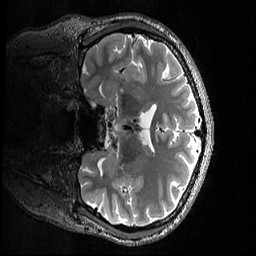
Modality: T2w
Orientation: coronal
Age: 24
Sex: male
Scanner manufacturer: siemens
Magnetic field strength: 3 T
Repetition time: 3.2 s
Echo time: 0.56 s